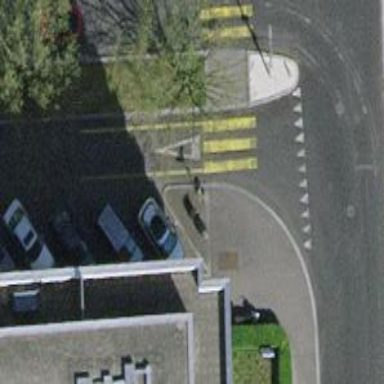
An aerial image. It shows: Uncontrolled zebra crossing on the road.